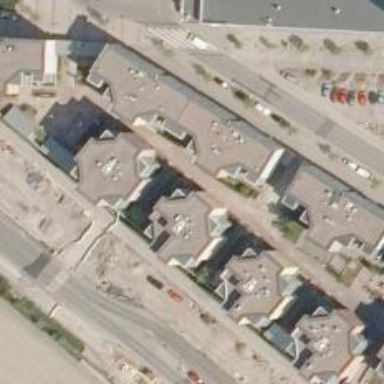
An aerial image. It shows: Part of building.